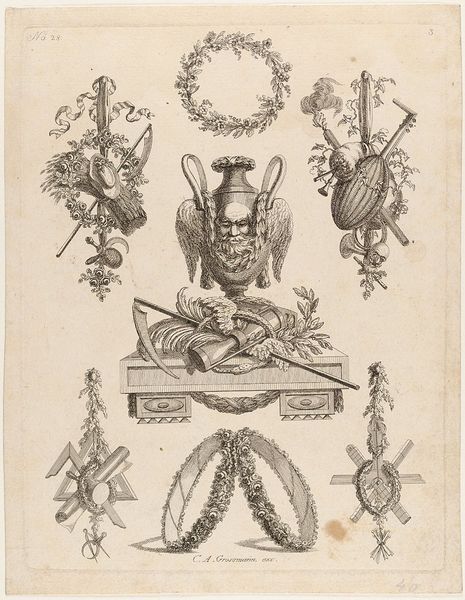
Titel: Blatt 3 aus einer Folge von Trophäen
Künstler: Karl August Grossmann
Standort: Hamburg
Institution: Museum für Kunst und Gewerbe Hamburg
Schlagwörter: tisch, zeichnung, geschichte, girlande, amphore, krug, vase, papier, grafik, graphik, fotografie, photographie, maske, druckgraphik, druckgrafik, stich, schwert, allegorie, kranz, zeit, kupferstich, sense, symbole, ewigkeit, architekten, musikinstrumente, werkzeuge, garbe, sanduhr, saturn, reproduktionen, druckerzeugnisse, behälter, arbeitsgeräte, ornamentstich, vorlageblätter, gartengeräte, winkelmaß